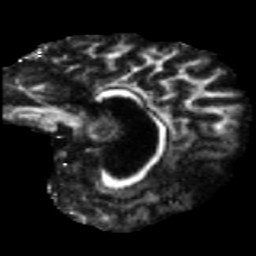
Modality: FA
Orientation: sagittal
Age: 31
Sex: female
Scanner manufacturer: siemens
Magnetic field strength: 3 T
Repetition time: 5.47 s
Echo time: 0.0854 s